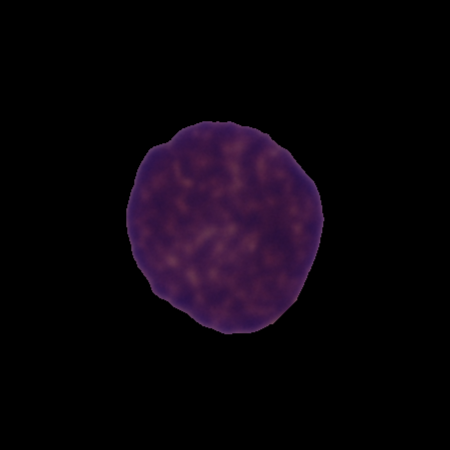
Label: cancer